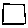
Label: square